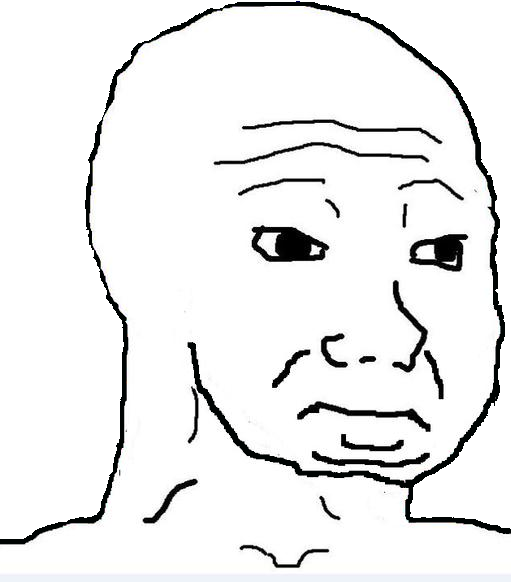
Label: 5_Blobjak